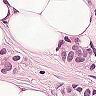
Metastatic tissue present: yes